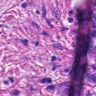
Metastatic tissue present: yes